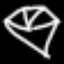
Label: diamond